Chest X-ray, AP view. Patient: 66 years old, sex M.
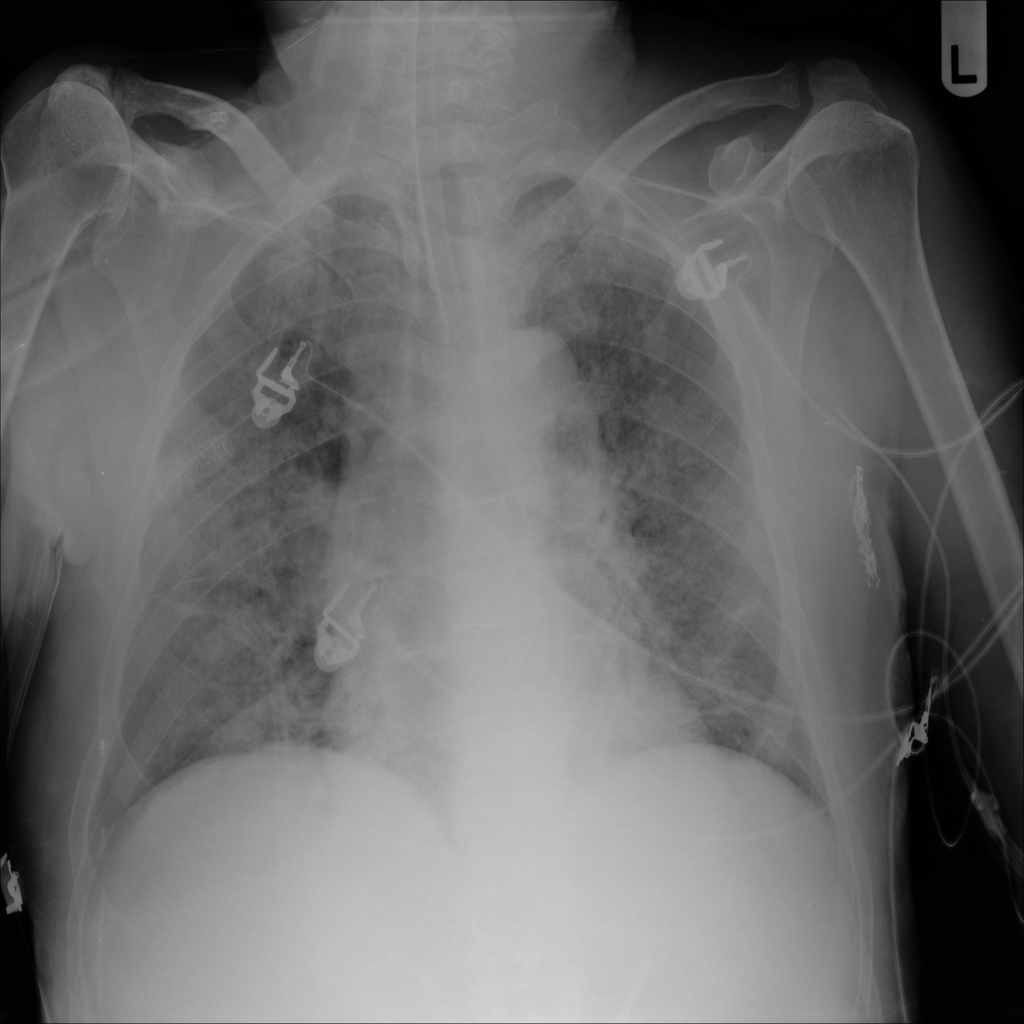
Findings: Infiltration